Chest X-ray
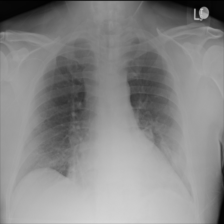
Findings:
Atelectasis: negative
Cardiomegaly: negative
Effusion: negative
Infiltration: negative
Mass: negative
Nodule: negative
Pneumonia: negative
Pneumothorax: negative
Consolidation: negative
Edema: negative
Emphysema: negative
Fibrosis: negative
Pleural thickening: negative
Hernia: negative